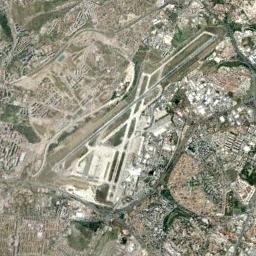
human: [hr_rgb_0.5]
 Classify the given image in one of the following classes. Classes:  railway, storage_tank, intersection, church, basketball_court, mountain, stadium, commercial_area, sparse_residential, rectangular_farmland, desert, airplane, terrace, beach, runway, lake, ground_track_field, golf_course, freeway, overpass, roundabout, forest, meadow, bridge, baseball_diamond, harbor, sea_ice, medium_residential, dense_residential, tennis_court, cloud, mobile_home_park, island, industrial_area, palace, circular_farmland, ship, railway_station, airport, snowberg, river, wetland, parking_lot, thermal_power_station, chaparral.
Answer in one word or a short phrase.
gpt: airport